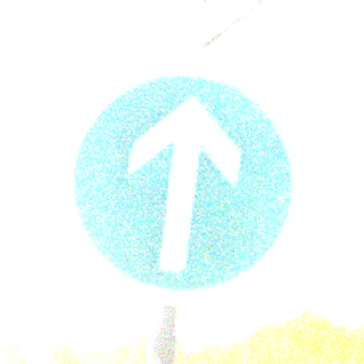
Verkehrszeichen: VorgeschriebeneFahrtrichtungGeradeaus
Zusatzzeichen oben: Vorfahrtsstrasse
Umgebung: Outdoor, Nature
Tageszeit: Night
Wetter: Clear
Licht: Natural
Jahreszeit: NotSpecified
Kontrast: HighContrast